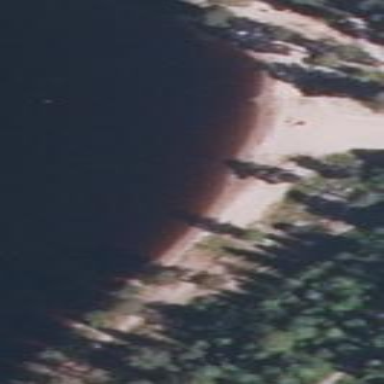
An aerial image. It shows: Scenic beach with natural beauty.